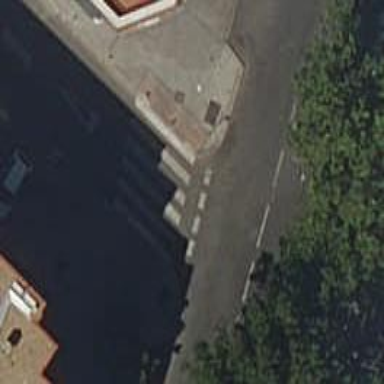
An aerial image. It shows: Uncontrolled road crossing.